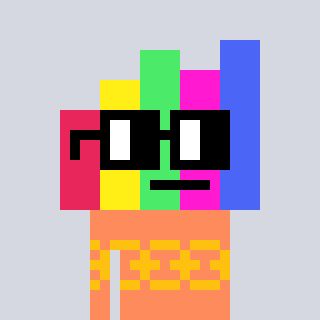
a pixel art character with square black glasses, a bar chart-shaped head and a peachy-colored body on a cool background